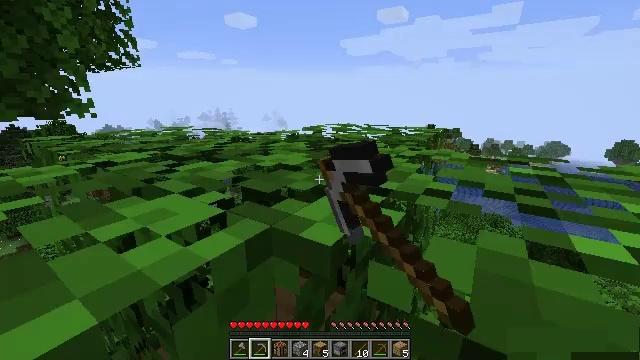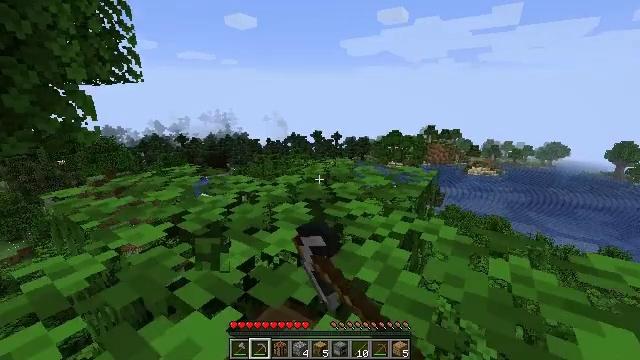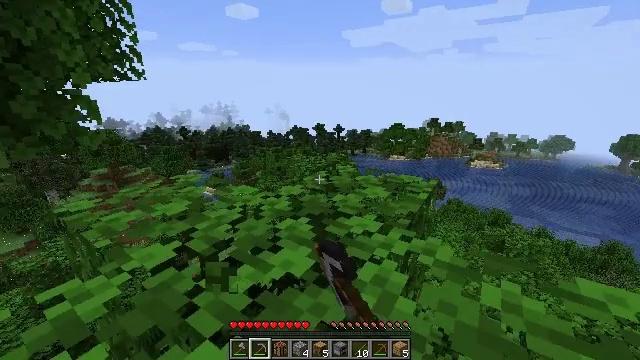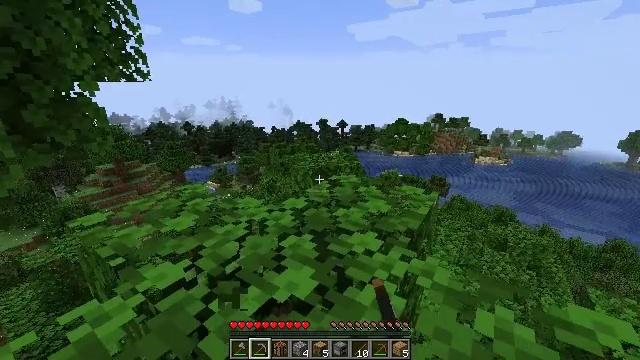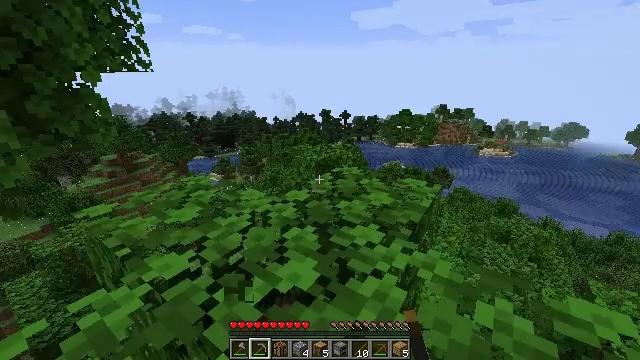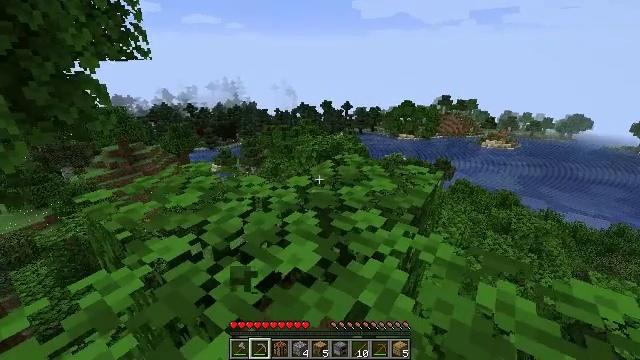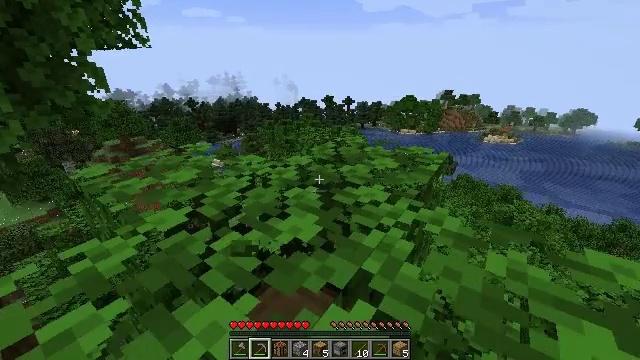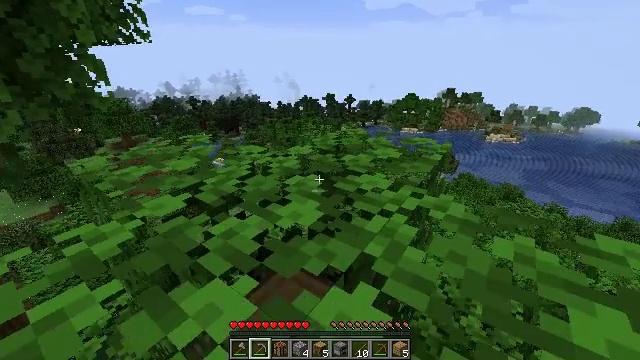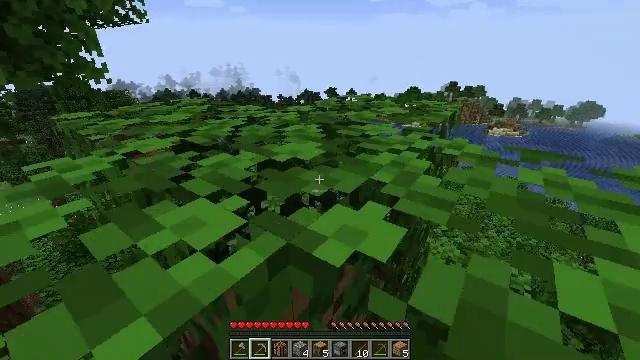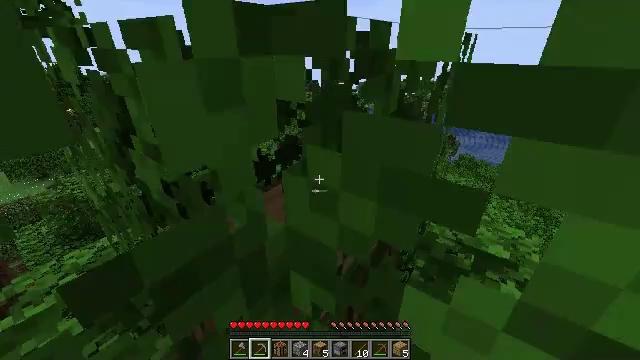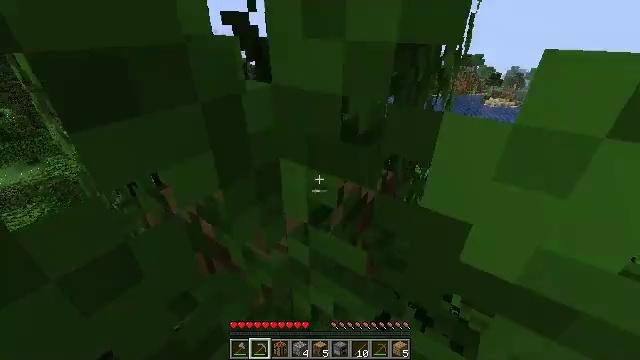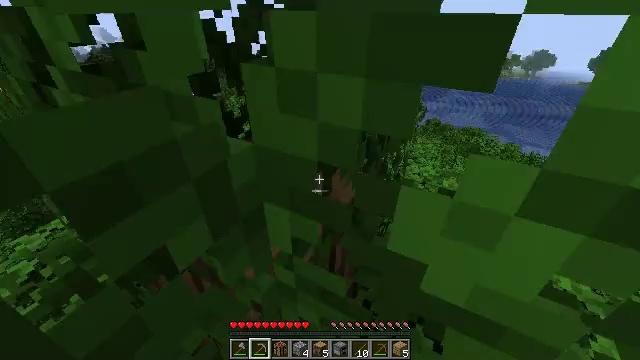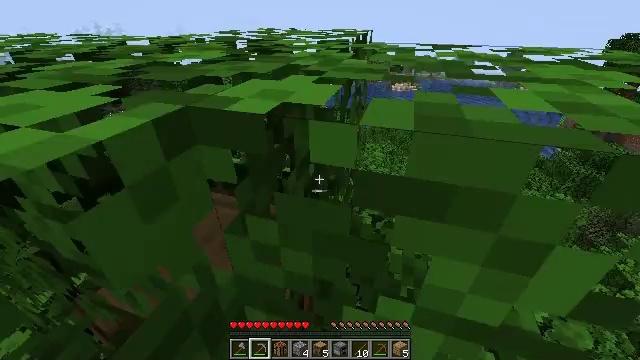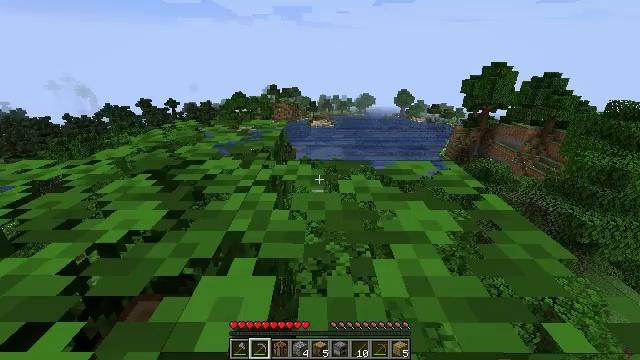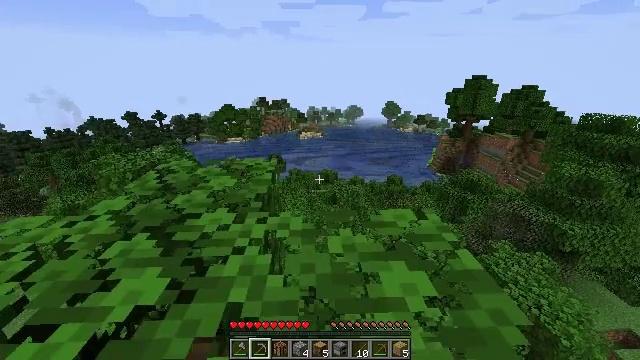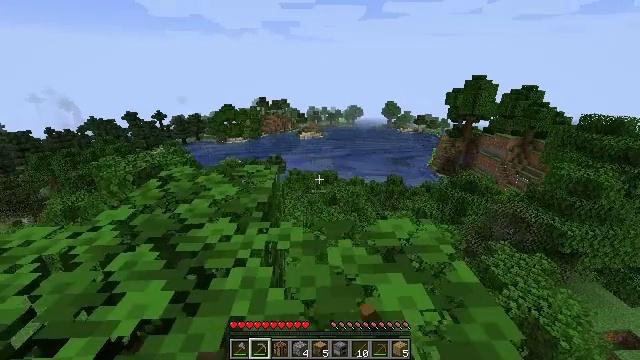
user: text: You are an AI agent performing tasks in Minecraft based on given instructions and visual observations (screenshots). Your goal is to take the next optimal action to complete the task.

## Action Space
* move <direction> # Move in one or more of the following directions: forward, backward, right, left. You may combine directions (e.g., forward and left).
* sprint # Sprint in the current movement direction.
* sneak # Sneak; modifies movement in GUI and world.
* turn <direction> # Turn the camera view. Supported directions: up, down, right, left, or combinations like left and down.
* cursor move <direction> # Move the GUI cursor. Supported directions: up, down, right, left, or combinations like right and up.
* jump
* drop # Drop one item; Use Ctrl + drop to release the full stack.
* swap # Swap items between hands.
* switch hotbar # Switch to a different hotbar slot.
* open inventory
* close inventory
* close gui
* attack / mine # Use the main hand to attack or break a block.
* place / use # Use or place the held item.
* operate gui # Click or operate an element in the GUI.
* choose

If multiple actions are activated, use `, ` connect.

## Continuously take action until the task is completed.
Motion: motion action
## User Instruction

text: Mine oak leaves.
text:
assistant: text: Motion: move forward, sprint, attack / mine, jump
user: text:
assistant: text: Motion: move forward, sprint, turn down, attack / mine, jump
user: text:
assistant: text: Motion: move forward, sprint, turn down
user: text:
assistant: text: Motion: move forward, sprint, turn down
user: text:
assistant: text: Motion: move forward, sprint, turn down
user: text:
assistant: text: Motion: move forward, sprint, turn down
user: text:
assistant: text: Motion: move forward, sprint
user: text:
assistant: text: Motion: move forward, sprint, turn down, jump
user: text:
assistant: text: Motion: move forward, sprint, turn down, jump
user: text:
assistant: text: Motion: move forward, sprint, turn down, jump
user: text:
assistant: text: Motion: move forward, sprint, turn right and down, jump
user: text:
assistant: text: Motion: move forward, sprint, turn right and up
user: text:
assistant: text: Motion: sprint, turn right and up
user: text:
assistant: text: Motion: turn right and up, attack / mine
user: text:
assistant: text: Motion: attack / mine
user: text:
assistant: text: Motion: attack / mine
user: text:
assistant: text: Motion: turn down, attack / mine
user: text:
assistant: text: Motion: turn down, attack / mine
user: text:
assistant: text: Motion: turn down, attack / mine
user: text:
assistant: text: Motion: attack / mine
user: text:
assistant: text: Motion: attack / mine
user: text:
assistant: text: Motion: attack / mine
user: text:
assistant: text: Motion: turn up, attack / mine
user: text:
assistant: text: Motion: turn left and up, attack / mine
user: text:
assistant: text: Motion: turn left and up, attack / mine
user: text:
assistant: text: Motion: attack / mine
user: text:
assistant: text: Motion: attack / mine
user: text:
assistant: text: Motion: turn left, attack / mine
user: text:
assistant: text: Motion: turn left, attack / mine
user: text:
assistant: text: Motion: turn left, attack / mine